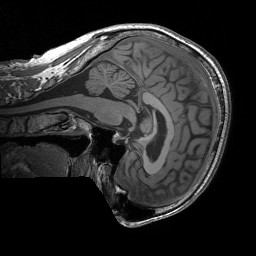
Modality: T1w
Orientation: sagittal
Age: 60
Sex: male
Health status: healthy
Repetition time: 1.9 s
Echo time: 0.00252 s